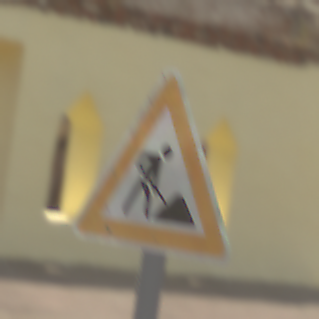
Verkehrszeichen: Arbeitsstelle
Umgebung: Outdoor, Suburban
Tageszeit: Midday
Wetter: PartlyCloudy
Licht: Natural
Jahreszeit: NotSpecified
Kontrast: HighContrast